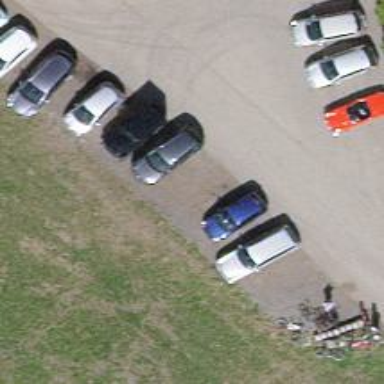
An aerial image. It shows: Parking area.